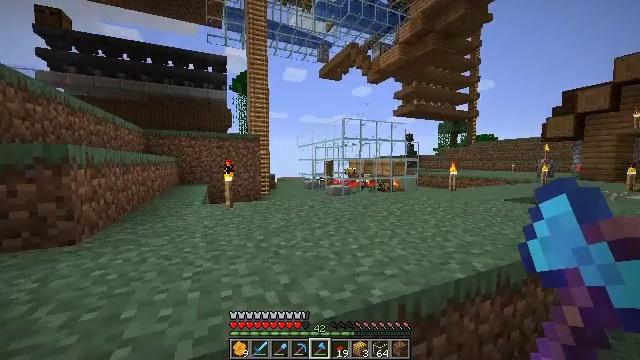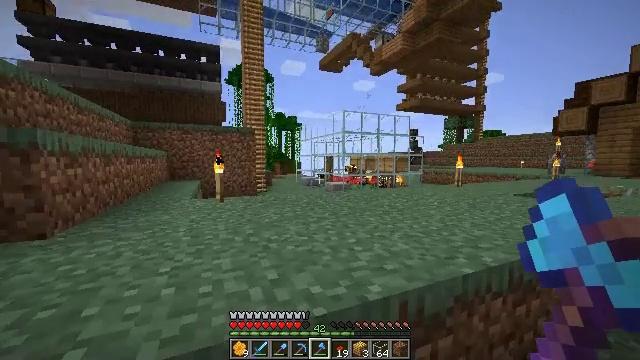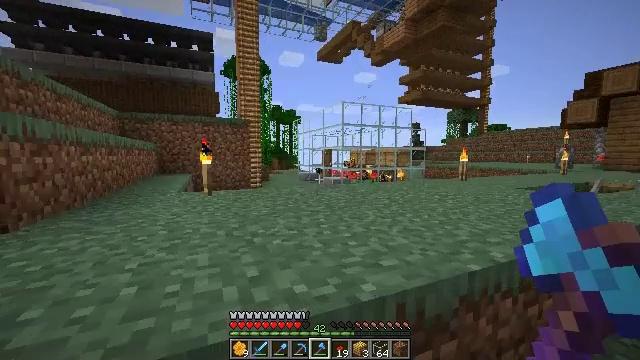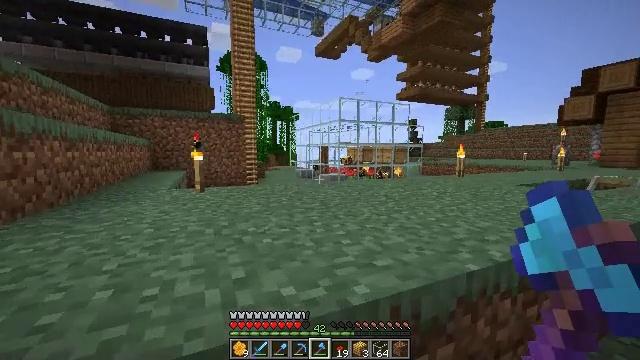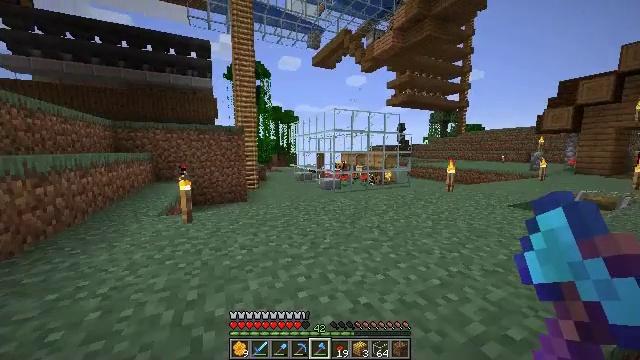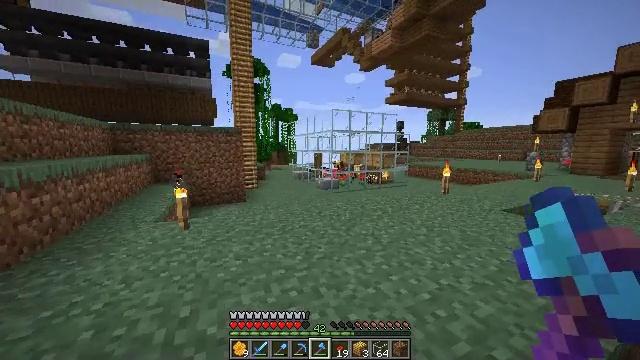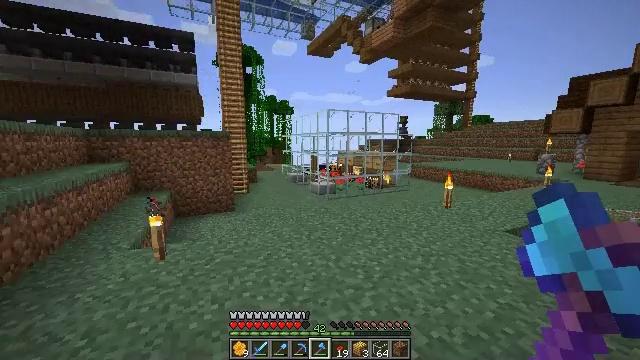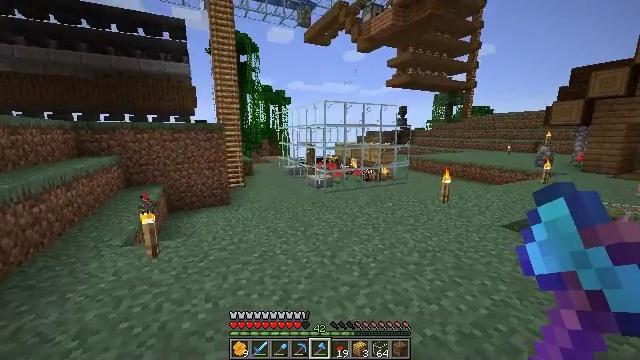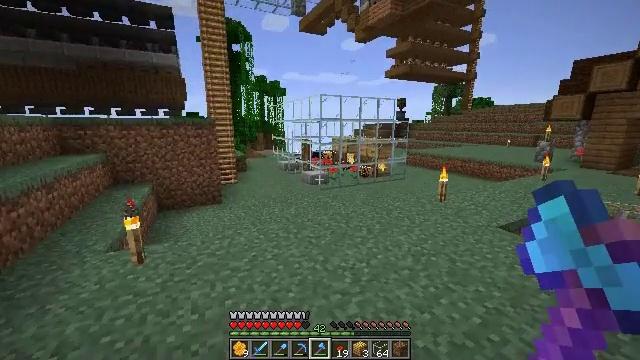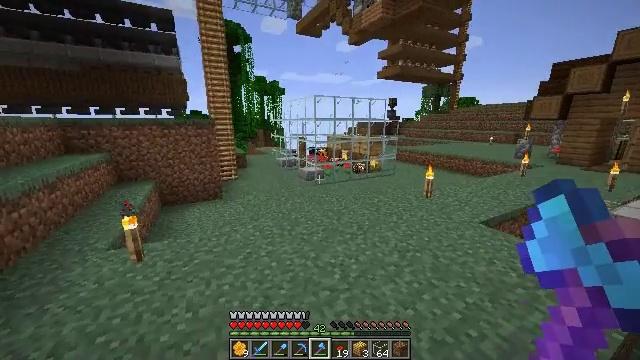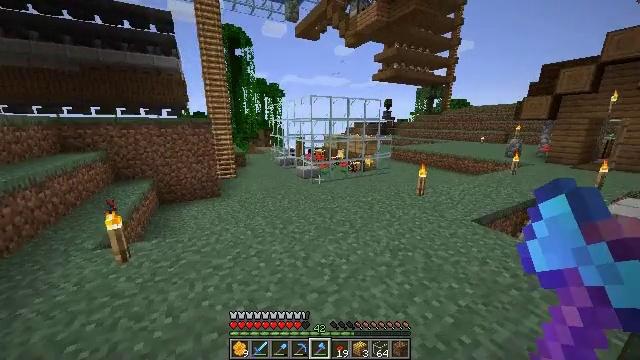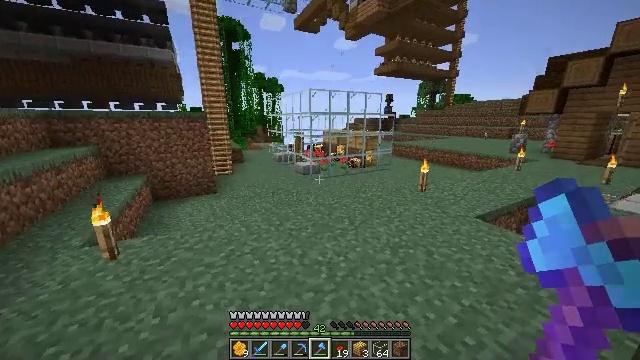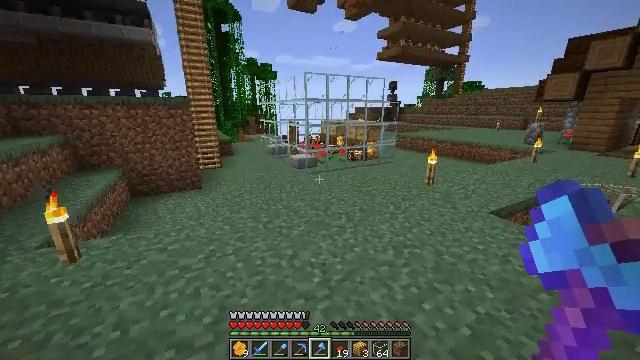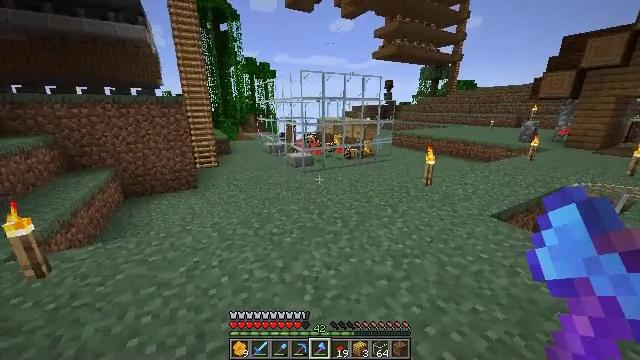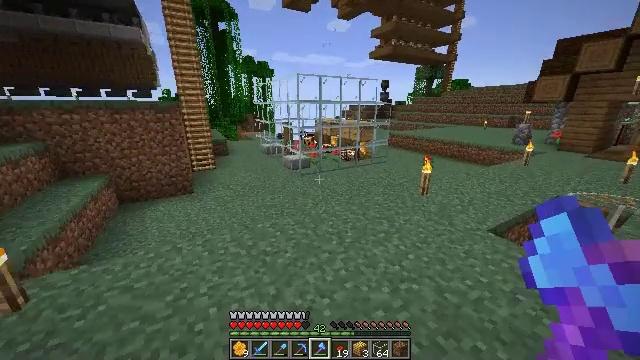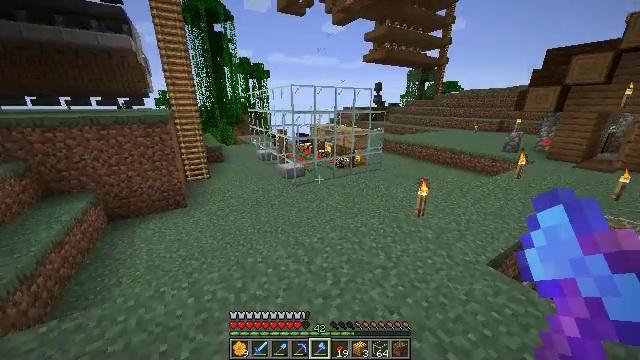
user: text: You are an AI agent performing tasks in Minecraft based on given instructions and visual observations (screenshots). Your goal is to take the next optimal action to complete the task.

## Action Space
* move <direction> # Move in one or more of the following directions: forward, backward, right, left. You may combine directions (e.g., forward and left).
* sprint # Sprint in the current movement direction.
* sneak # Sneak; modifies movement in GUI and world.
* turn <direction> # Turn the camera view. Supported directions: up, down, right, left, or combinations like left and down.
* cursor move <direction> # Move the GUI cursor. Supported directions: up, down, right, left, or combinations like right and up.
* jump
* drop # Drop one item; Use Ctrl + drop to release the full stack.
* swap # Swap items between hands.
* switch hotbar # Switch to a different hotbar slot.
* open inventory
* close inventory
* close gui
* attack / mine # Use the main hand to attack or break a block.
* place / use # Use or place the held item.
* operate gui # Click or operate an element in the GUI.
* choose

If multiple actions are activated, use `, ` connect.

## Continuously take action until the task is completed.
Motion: motion action
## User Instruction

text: Pick up the poppy from the field.
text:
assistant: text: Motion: move forward, attack / mine, jump
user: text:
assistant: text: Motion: move forward, attack / mine, jump
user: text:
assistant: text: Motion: move forward, attack / mine, jump
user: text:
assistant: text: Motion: move forward, sprint, turn down, attack / mine, jump
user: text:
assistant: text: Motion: move forward, sprint, attack / mine, jump
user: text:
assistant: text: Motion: move forward, sprint, attack / mine, jump
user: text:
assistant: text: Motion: move forward, sprint, turn down, attack / mine, jump
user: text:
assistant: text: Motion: move forward, sprint, turn down, attack / mine, jump
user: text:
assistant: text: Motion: move forward, turn down, attack / mine, jump
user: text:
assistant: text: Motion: move forward, attack / mine, jump
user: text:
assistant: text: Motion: move forward, attack / mine, jump
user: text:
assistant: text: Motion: move forward, turn down, attack / mine, jump
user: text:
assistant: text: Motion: move forward, attack / mine, jump
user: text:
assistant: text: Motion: move forward, attack / mine, jump
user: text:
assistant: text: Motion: move forward, sprint, turn right, attack / mine, jump
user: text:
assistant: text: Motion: move forward, sprint, attack / mine, jump
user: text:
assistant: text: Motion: move forward, sprint, attack / mine, jump
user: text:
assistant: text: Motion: move forward, sprint, turn right, attack / mine, jump
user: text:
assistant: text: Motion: move forward, sprint, turn right and down, attack / mine, jump
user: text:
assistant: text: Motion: move forward, turn right and down, attack / mine, jump
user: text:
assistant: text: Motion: move forward, turn right, attack / mine, jump
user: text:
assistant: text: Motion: move forward, turn right, attack / mine, jump
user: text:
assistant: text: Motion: move forward, attack / mine, jump
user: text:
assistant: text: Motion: move forward, attack / mine, jump
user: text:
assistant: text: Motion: move forward, sprint, attack / mine, jump
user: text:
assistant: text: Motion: move forward, sprint, attack / mine, jump
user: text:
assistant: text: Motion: move forward, sprint, attack / mine, jump
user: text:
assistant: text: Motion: move forward, sprint, attack / mine, jump
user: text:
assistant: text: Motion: move forward, sprint, attack / mine, jump
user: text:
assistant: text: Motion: move forward, sprint, attack / mine, jump